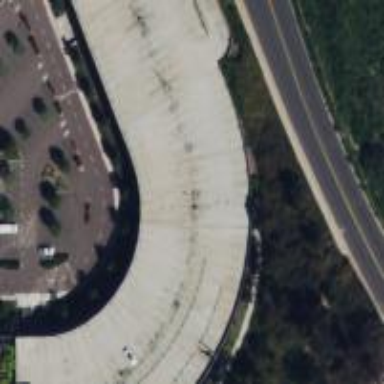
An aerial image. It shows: Multi-storey concrete parking area.